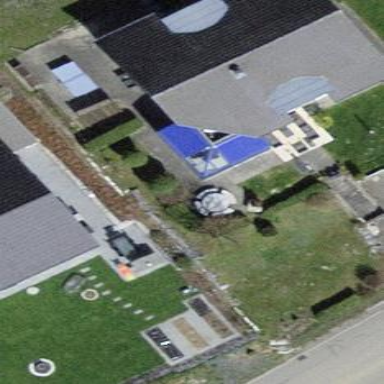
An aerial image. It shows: Building with tile roof.